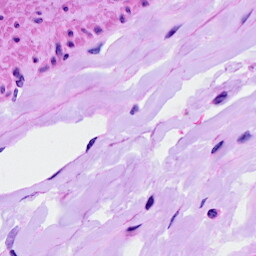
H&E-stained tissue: Ovarian